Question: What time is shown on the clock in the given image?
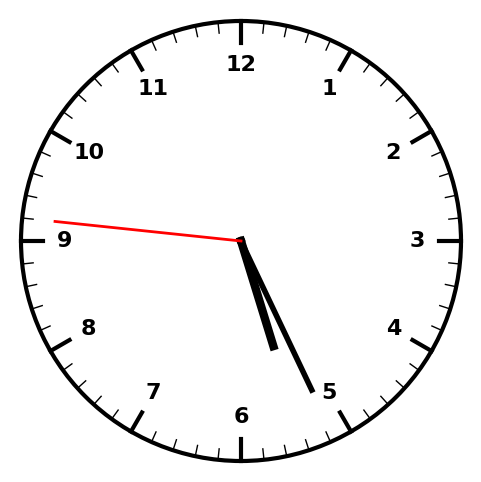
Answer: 05:25:46